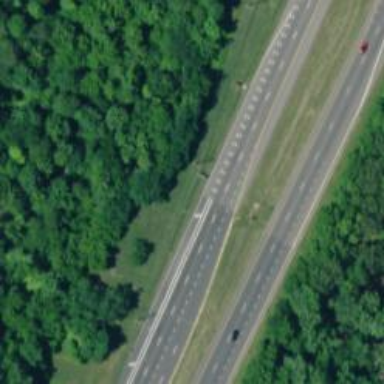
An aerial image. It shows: Asphalt road classified as primary highway with expressway characteristics.